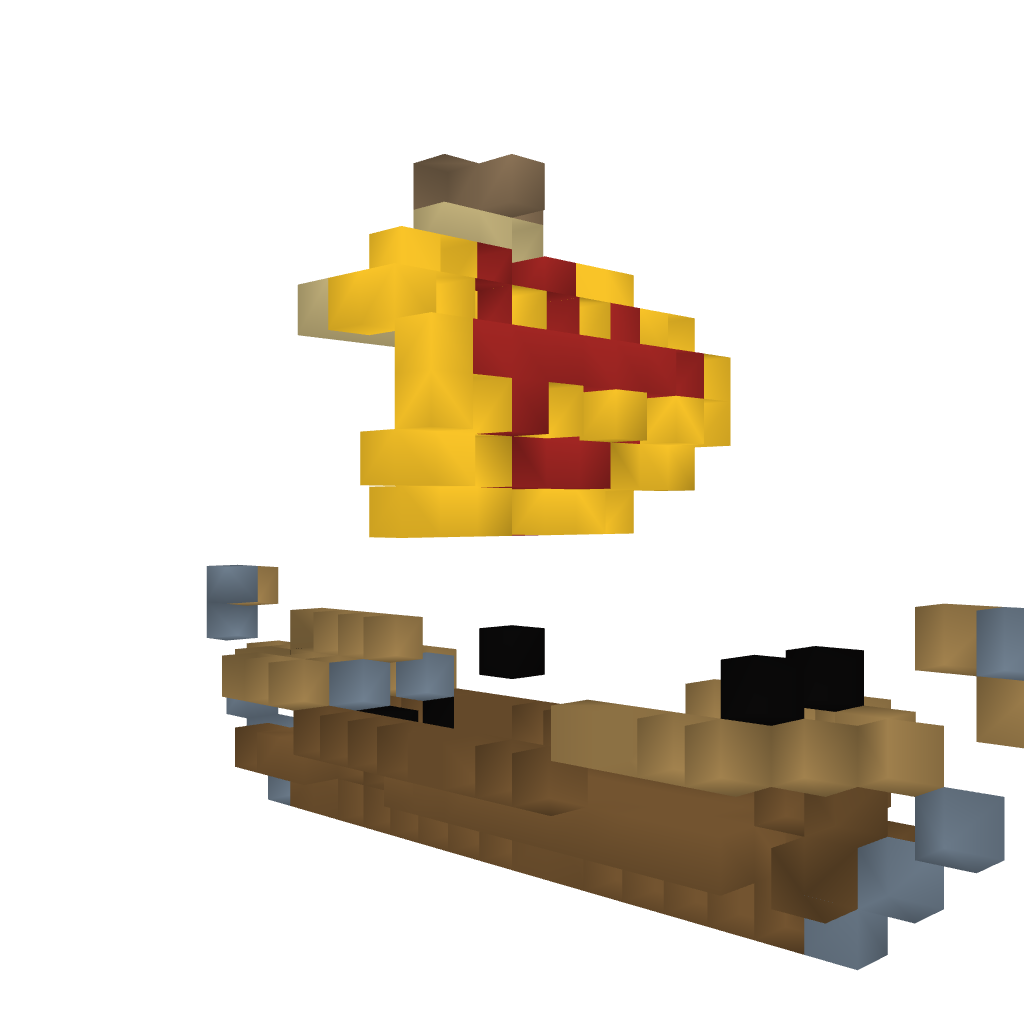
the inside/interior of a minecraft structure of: Viking Ship [Small]